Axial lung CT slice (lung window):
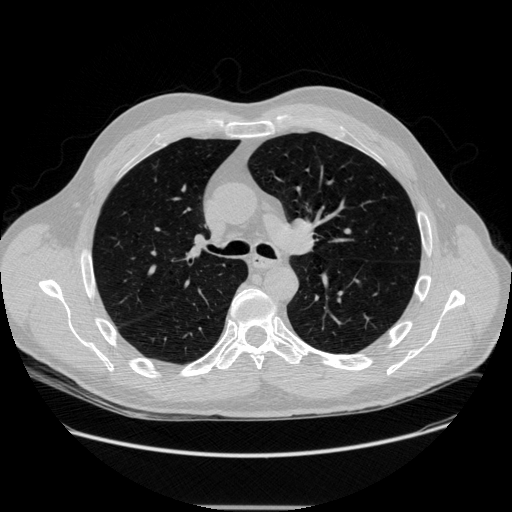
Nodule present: no